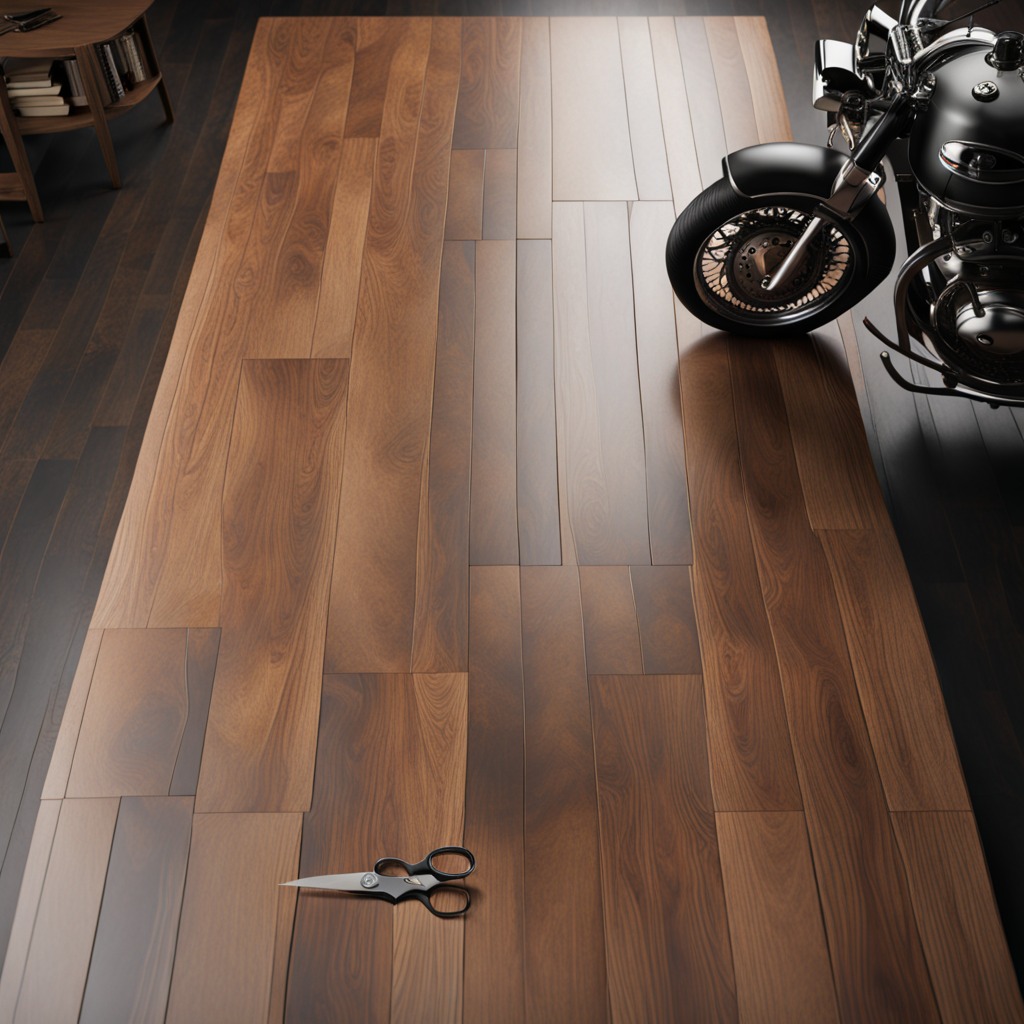
A scissor is lying on an oil-spilled wooden table in a vintage motorcycle garage.